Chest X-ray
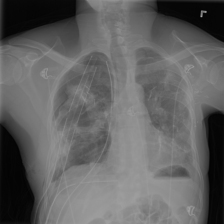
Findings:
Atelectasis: negative
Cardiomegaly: negative
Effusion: negative
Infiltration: negative
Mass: negative
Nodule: negative
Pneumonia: negative
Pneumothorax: positive
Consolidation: negative
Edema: negative
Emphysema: negative
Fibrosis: negative
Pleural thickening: negative
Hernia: negative